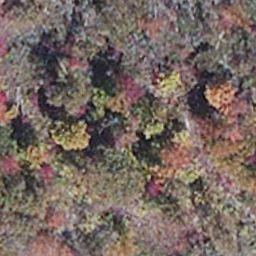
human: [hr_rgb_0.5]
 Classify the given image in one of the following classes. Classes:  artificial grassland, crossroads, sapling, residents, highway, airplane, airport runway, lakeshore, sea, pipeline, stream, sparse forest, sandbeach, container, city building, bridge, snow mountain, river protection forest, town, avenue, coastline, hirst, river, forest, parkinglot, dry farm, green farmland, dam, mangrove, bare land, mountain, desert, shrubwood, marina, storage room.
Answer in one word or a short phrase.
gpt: mangrove